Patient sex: F
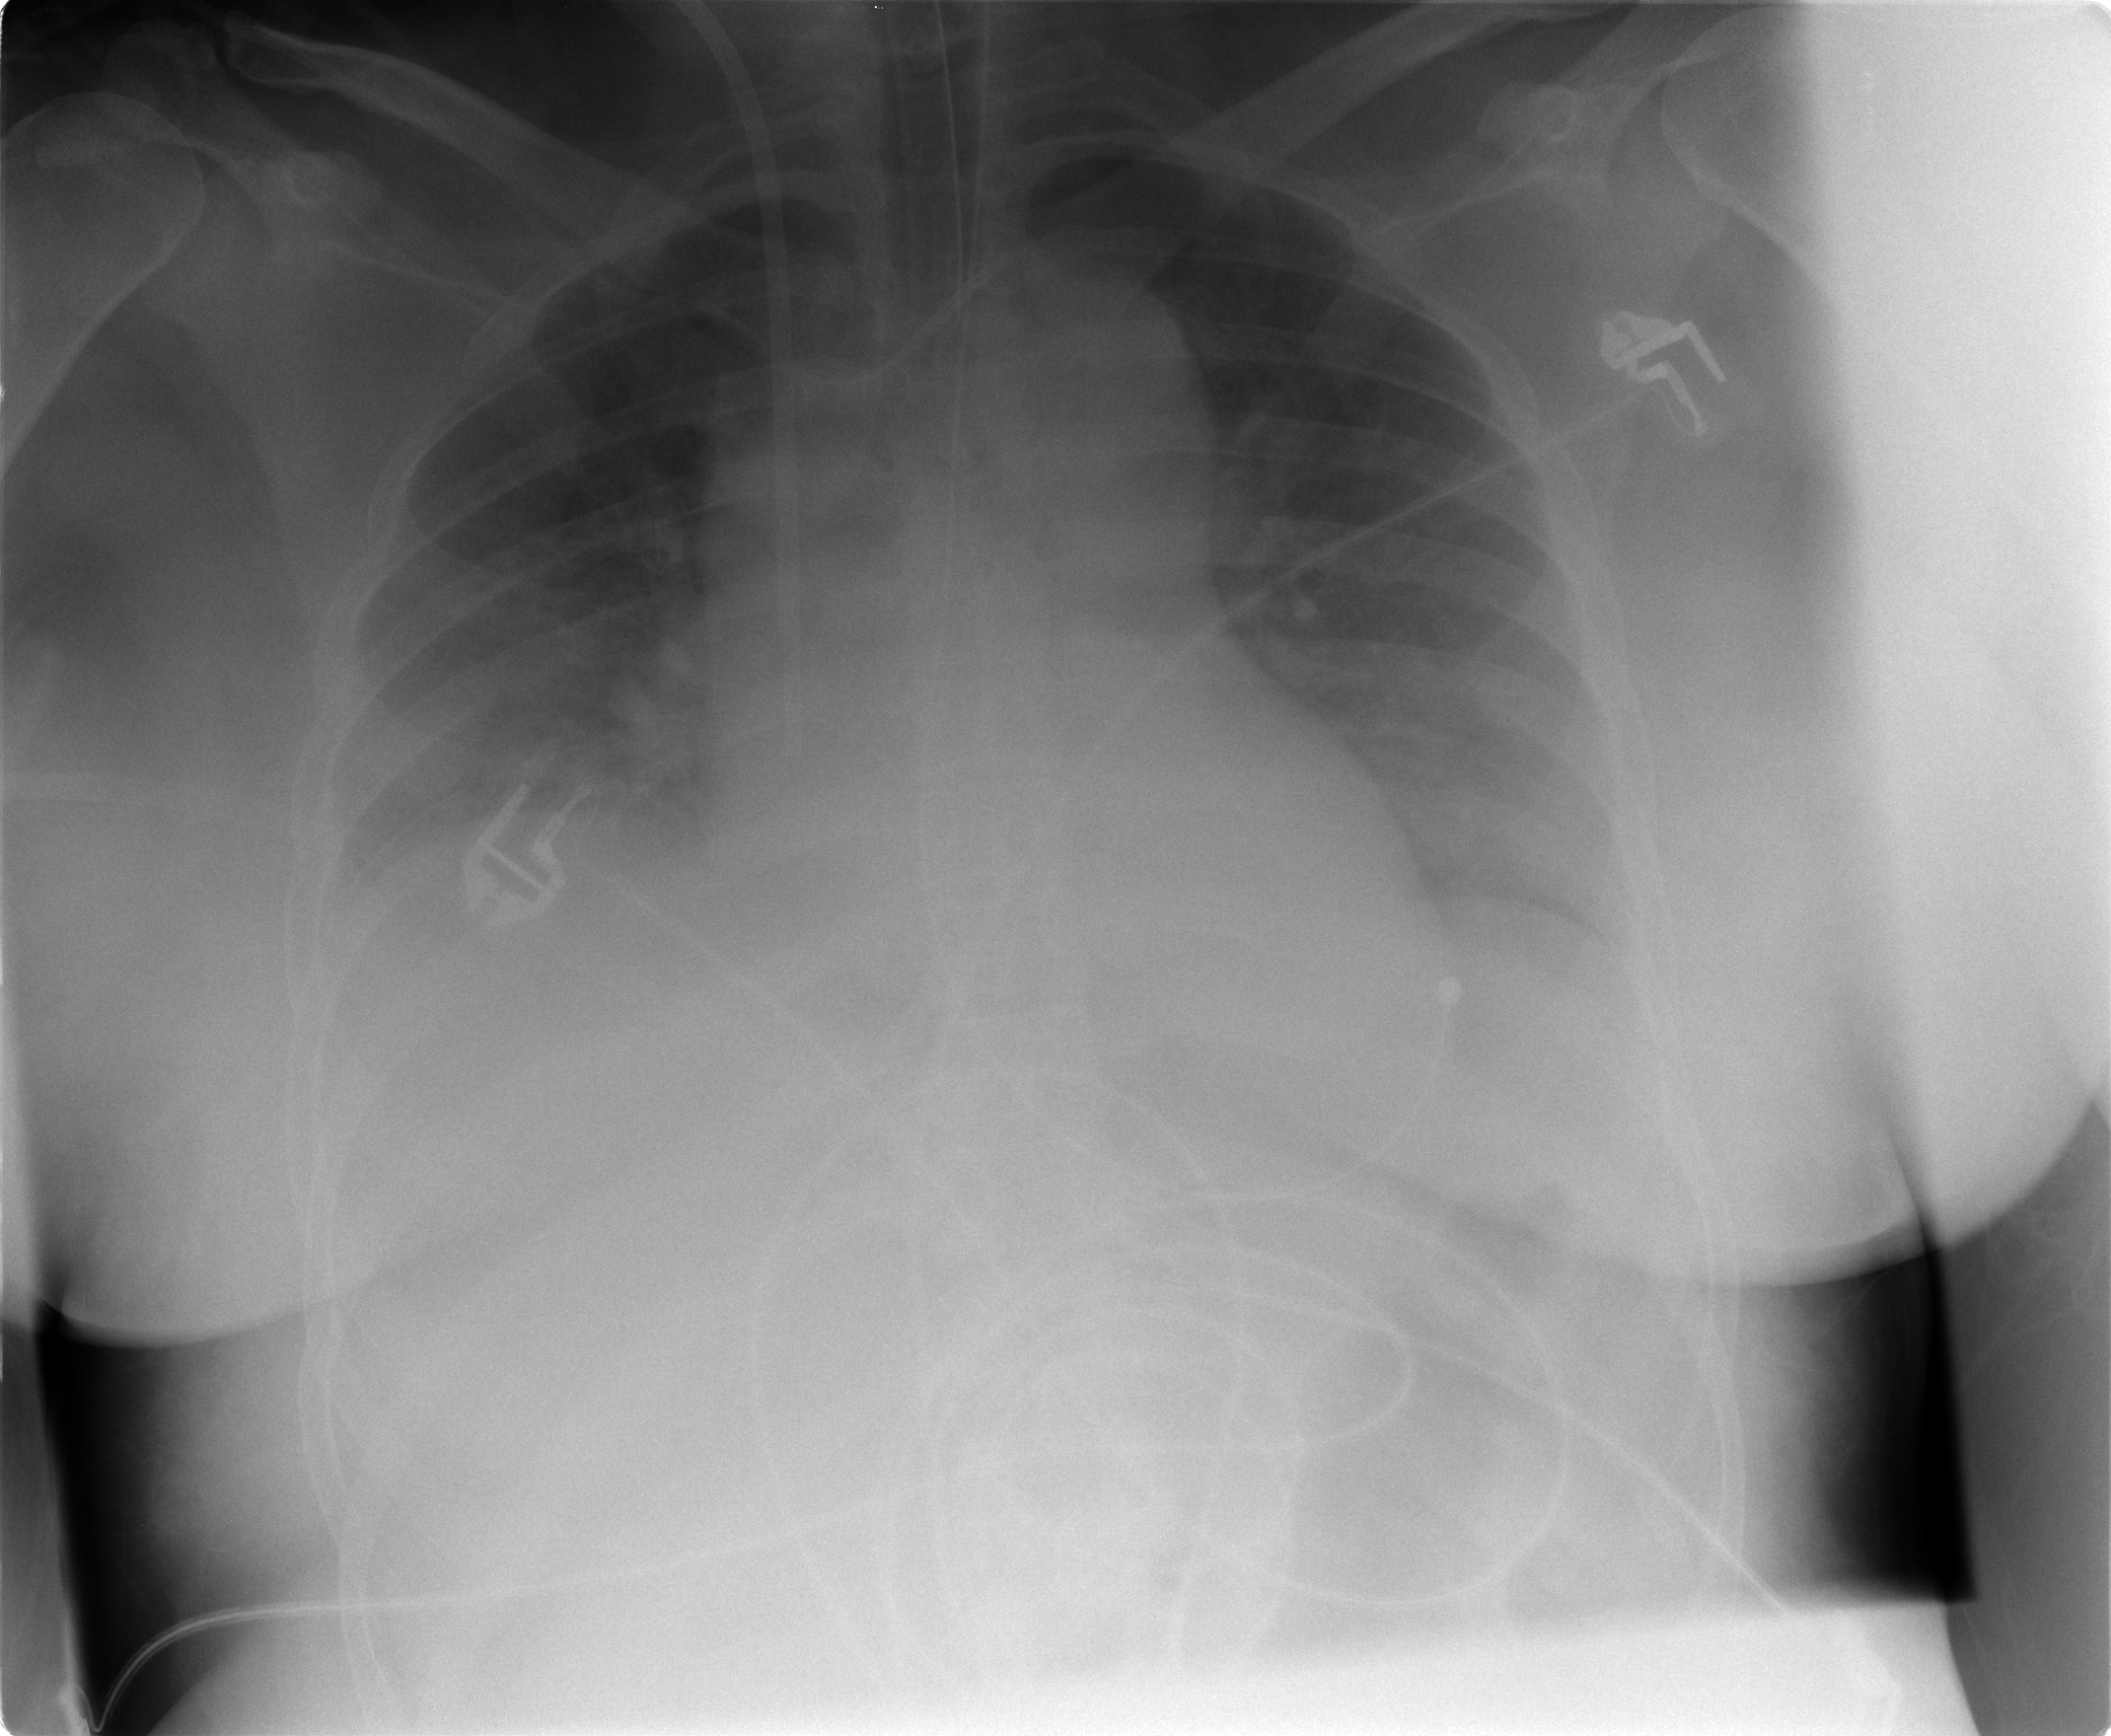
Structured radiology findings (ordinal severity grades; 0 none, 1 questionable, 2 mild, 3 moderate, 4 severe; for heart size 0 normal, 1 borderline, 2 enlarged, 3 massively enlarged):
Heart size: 0
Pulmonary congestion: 1
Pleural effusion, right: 2
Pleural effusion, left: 2
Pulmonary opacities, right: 0
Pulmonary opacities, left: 0
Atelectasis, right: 2
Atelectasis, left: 2